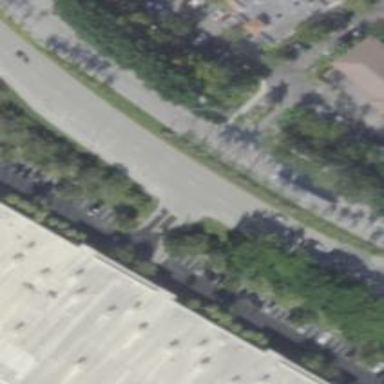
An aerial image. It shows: Secondary road with asphalt surface and separate sidewalk.